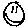
Label: smiley face